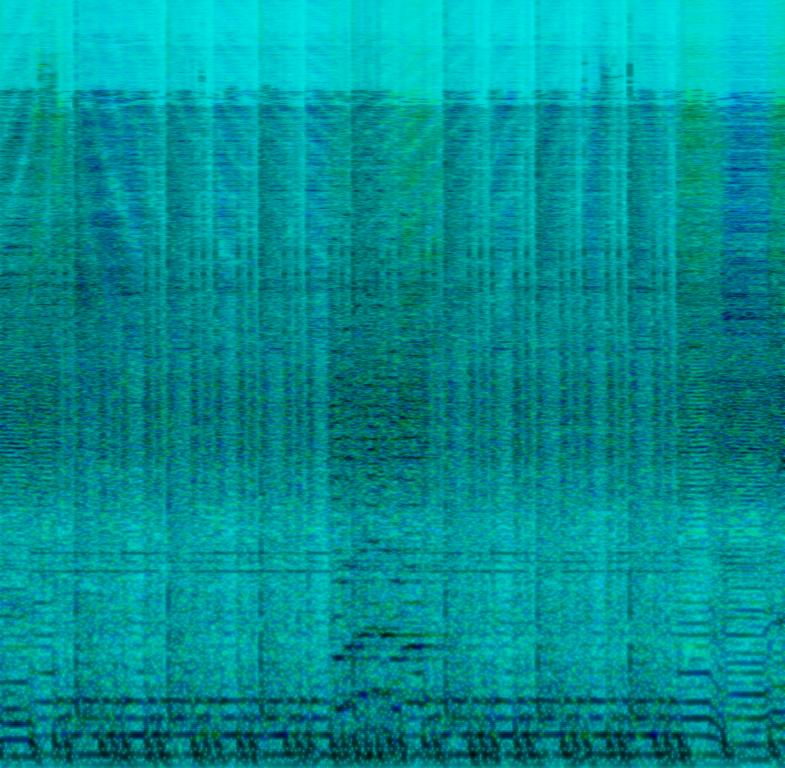
This is a power metal/speed metal music piece. The melody is being performed by the distorted electric guitar and the keyboard while the bass guitar is playing in the background. The rhythmic background consists of a loud metal acoustic drum beat. The atmosphere is aggressive and upbeat. This music would suit perfectly in the soundtrack of an adventure video game. It could also work well in the soundtrack of an action-filled cartoon series.